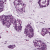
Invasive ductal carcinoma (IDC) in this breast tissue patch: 1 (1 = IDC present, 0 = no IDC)